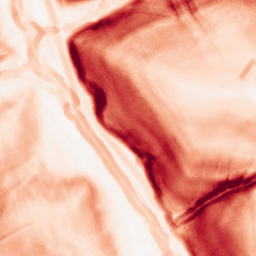
Category: morphological
Decomposition family: morphological_gradient
Decomposition parameters: size: 5
shape: diamond
Upsampling method: edge_directed
Upsampling parameters: scale: 2
Upsampling scale: 2